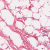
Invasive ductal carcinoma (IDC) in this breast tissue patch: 0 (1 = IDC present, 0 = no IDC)